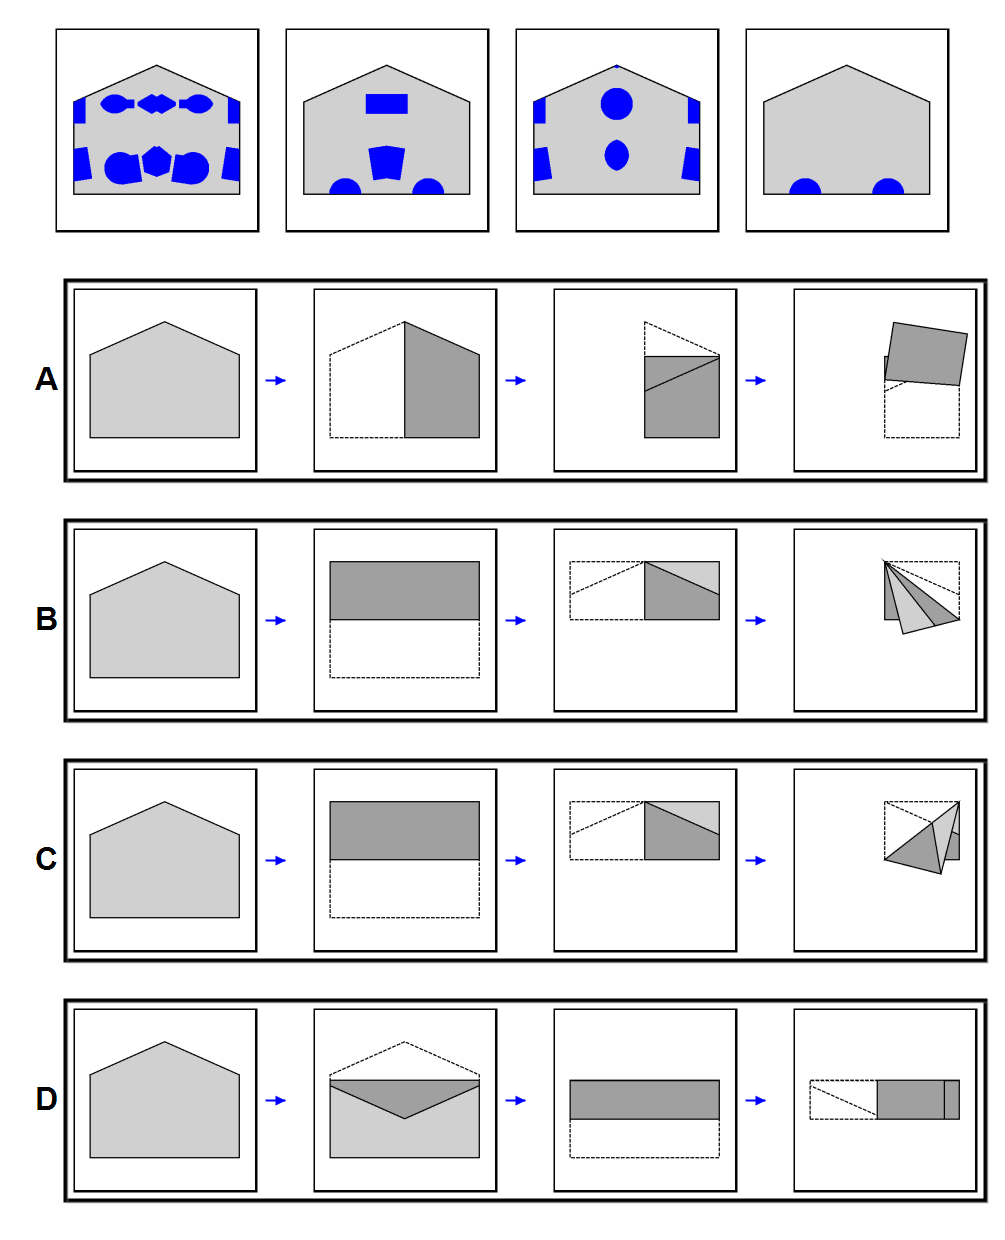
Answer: A